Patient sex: M
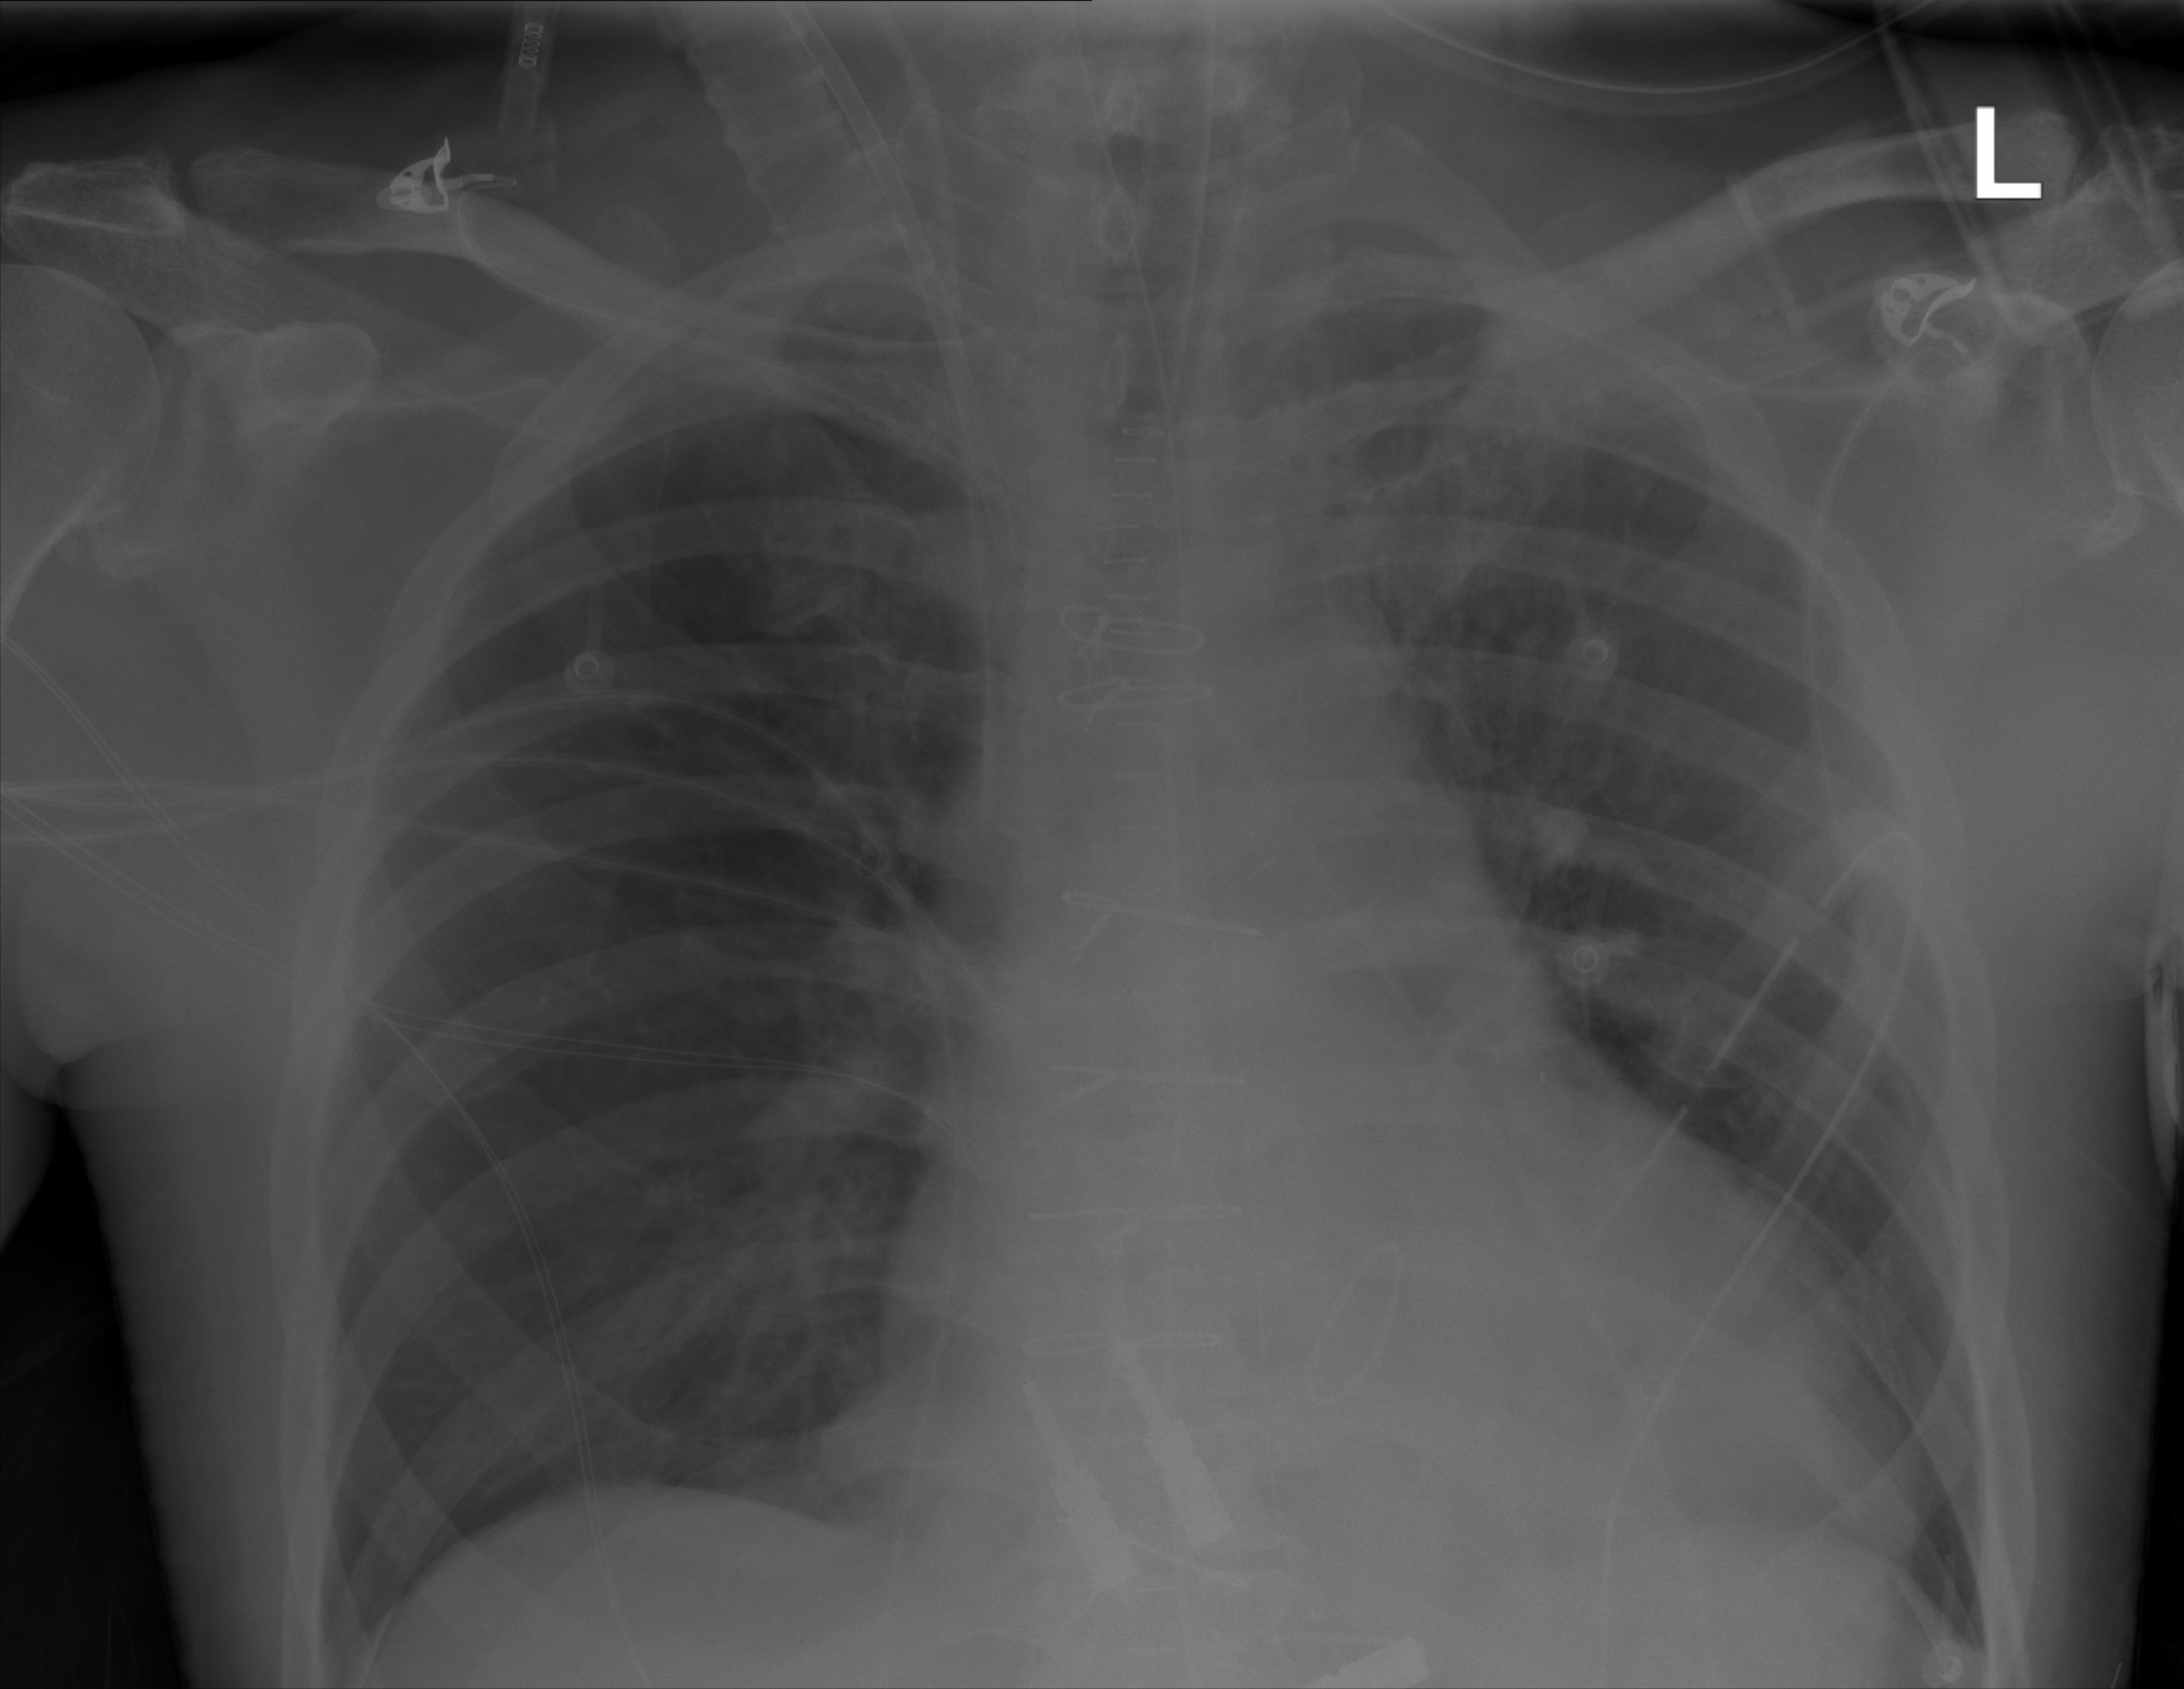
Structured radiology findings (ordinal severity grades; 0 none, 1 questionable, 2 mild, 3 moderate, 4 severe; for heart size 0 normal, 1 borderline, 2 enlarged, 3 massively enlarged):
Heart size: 2
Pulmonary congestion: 0
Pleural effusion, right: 0
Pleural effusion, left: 0
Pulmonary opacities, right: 0
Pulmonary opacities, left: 2
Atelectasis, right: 0
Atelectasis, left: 0